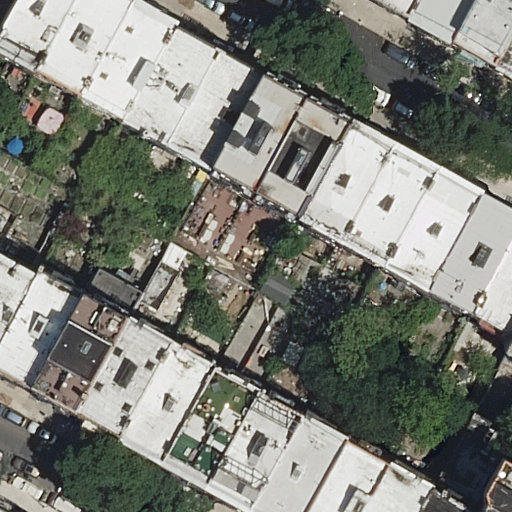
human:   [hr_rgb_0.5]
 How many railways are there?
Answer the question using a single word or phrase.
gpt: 0

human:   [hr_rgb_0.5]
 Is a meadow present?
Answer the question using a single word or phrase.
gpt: no

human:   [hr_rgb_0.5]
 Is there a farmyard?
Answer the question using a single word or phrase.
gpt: no

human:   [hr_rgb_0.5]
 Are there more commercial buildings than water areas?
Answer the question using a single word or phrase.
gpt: no

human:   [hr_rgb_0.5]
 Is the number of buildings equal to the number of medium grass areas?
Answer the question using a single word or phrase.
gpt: no

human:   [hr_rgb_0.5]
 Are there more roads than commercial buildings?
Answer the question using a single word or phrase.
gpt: yes

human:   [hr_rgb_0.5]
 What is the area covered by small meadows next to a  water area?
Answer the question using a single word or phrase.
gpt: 0m2

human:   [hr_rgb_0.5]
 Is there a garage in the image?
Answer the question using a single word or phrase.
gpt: no

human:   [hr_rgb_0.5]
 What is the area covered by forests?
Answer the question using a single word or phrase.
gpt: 0m2

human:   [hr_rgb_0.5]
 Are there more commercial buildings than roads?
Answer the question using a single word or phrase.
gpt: no

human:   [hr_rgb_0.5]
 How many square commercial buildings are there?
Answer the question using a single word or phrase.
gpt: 0

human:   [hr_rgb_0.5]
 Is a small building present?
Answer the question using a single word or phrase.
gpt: yes

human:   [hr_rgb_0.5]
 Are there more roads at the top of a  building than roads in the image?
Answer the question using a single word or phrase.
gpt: no

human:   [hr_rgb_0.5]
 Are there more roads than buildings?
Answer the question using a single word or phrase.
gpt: no

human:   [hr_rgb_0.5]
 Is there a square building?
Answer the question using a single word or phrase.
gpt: no

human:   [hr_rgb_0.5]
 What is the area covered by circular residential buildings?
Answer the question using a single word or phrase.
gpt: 0m2

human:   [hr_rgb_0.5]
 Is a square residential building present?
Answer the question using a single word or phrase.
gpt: no

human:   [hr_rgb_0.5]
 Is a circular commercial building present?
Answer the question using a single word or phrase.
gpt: no

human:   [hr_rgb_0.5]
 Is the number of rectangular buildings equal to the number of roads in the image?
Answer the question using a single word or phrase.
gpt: no

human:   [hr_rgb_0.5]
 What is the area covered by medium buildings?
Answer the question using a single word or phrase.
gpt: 3864m2

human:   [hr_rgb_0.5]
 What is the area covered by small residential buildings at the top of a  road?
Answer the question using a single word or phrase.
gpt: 240m2

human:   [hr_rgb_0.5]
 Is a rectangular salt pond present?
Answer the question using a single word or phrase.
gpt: no

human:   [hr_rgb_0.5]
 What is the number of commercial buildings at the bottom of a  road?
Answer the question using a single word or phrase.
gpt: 0

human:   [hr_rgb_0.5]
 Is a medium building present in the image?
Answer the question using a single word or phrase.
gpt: yes

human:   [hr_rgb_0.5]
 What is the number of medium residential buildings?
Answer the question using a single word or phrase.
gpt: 18

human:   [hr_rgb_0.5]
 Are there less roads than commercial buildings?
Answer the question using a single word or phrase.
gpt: no

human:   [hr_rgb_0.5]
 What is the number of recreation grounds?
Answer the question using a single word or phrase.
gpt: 0

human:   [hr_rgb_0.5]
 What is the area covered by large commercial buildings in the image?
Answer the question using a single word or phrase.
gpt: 0m2

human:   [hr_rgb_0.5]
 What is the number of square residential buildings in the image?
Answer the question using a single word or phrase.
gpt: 0

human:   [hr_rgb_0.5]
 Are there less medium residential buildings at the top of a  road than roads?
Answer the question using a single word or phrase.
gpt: no

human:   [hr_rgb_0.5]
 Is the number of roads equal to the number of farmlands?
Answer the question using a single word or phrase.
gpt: no

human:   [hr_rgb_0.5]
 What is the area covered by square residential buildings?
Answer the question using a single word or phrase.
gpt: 0m2

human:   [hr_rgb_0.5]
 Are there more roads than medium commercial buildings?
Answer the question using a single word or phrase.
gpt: yes

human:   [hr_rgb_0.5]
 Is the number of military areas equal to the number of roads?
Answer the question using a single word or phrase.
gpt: no

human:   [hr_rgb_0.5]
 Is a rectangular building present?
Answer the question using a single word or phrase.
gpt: yes

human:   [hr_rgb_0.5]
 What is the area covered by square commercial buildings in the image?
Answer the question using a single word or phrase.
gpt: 0m2